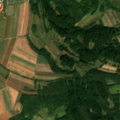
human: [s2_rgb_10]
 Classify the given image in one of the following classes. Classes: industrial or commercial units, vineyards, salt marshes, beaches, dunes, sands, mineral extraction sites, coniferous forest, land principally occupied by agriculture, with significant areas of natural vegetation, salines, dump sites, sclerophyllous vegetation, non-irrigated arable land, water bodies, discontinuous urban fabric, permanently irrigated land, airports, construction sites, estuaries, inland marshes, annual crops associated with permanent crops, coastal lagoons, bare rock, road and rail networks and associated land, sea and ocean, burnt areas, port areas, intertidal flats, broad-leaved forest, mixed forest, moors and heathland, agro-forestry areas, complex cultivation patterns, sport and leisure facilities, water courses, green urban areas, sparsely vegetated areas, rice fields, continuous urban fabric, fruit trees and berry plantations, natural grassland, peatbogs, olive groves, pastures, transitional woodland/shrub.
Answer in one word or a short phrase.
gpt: discontinuous urban fabric, non-irrigated arable land, land principally occupied by agriculture, with significant areas of natural vegetation, broad-leaved forest, transitional woodland/shrub